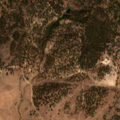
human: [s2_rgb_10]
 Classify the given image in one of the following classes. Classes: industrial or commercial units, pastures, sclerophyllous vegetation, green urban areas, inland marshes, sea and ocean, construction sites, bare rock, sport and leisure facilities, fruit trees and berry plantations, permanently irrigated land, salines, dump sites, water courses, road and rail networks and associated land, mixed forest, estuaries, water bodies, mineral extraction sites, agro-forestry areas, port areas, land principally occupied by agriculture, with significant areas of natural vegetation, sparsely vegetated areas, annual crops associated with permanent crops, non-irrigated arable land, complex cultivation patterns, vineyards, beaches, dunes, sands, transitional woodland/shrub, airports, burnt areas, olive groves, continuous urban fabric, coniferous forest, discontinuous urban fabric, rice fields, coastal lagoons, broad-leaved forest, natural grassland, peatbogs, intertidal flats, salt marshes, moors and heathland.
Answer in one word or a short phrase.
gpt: non-irrigated arable land, agro-forestry areas, broad-leaved forest